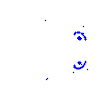
Particle: proton